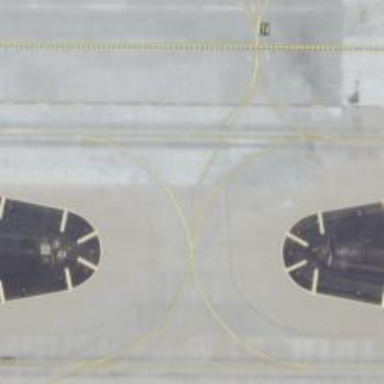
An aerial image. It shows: Image of taxiway at airport.